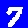
Digit: 7